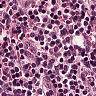
Metastatic tissue present: no